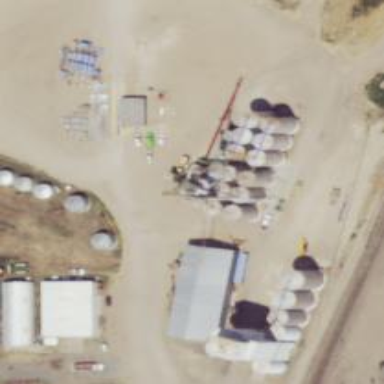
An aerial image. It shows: Silo.